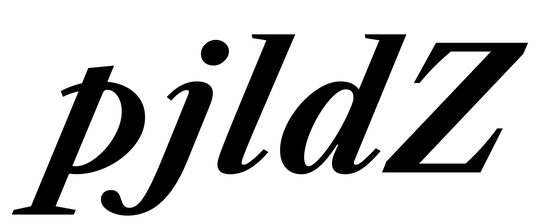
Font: LibreCaslonText-Italic_Bold_Italic